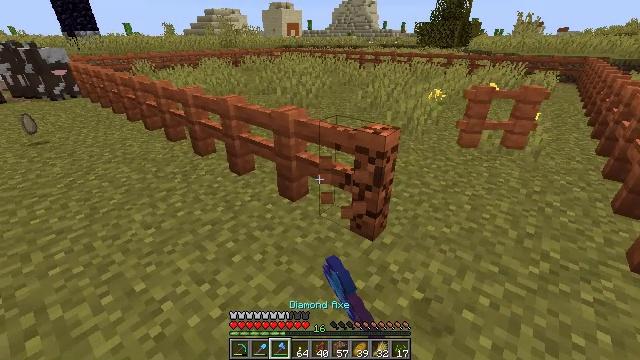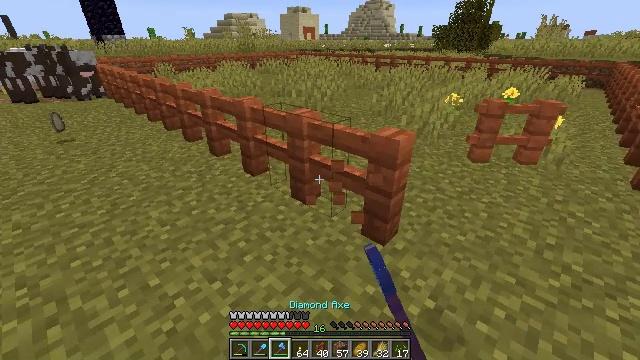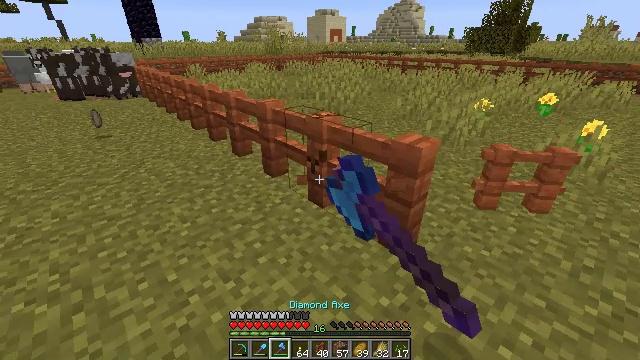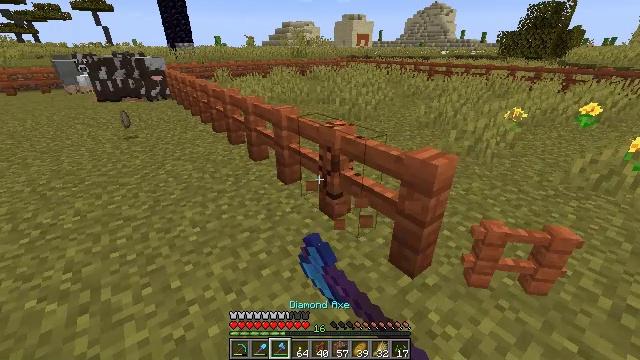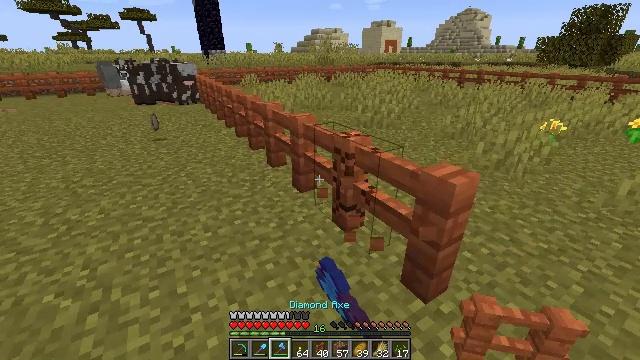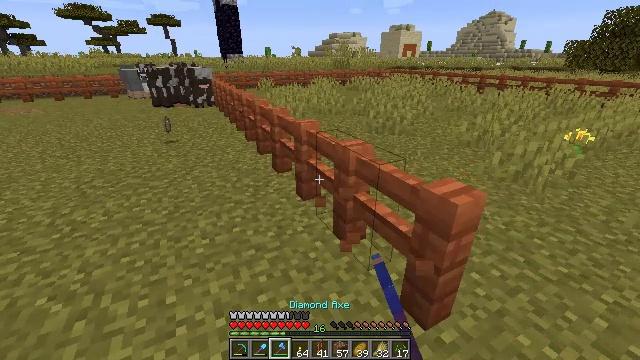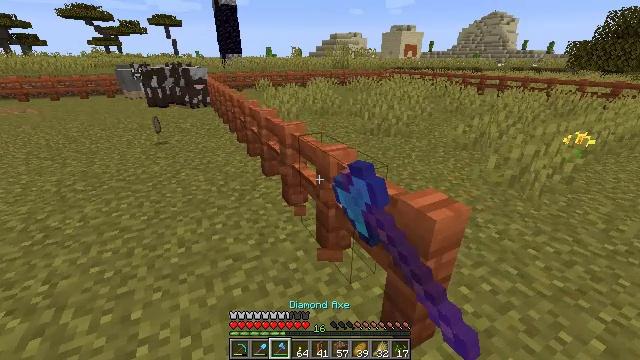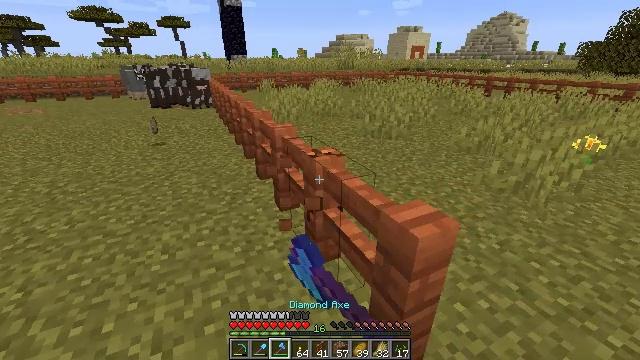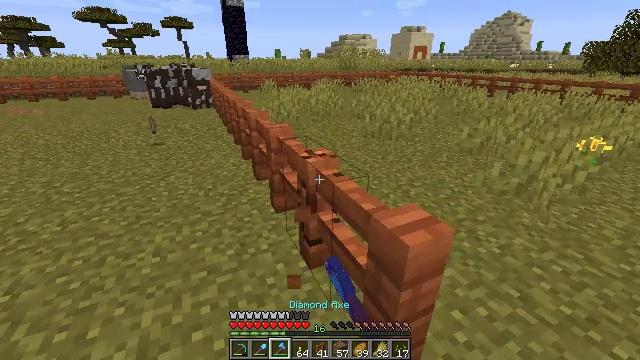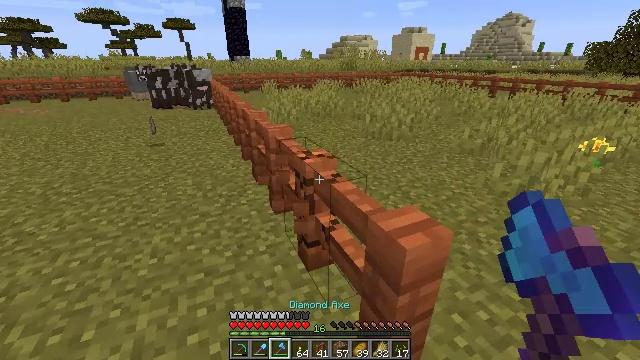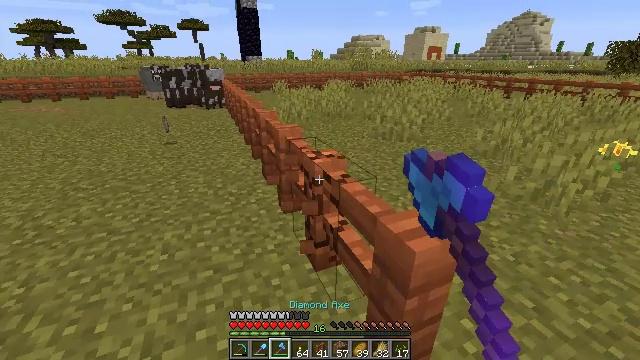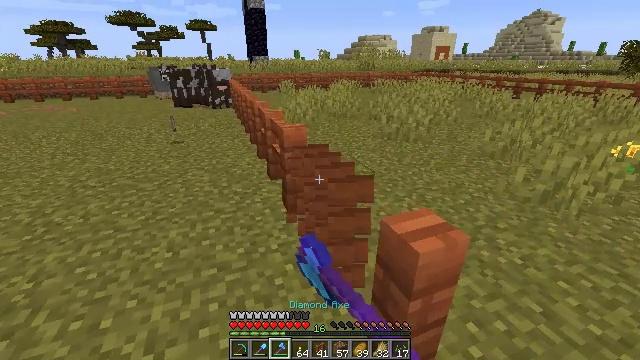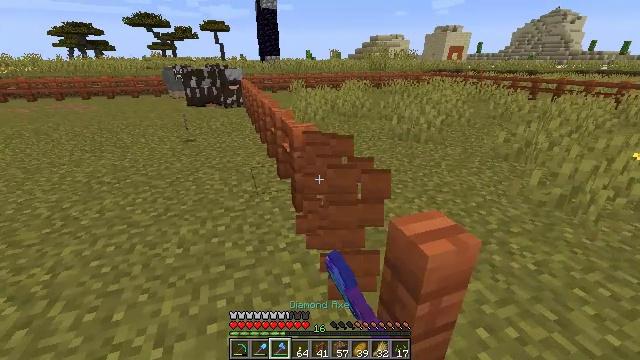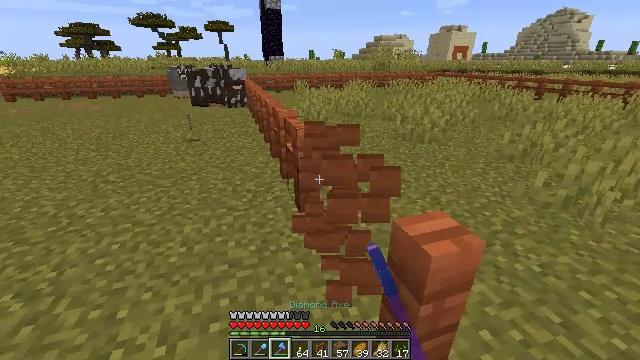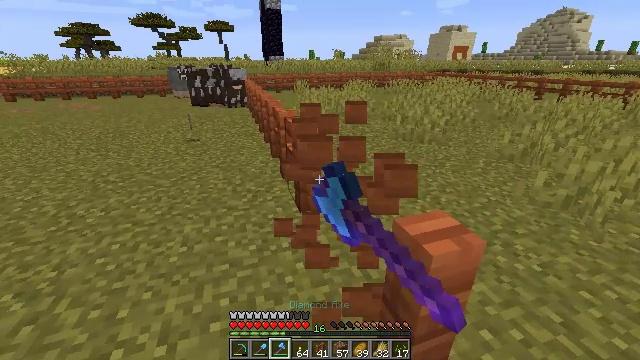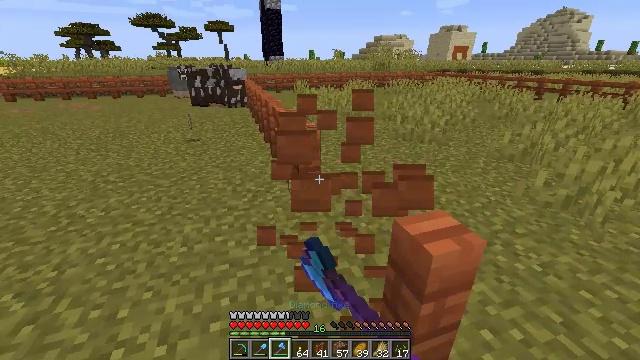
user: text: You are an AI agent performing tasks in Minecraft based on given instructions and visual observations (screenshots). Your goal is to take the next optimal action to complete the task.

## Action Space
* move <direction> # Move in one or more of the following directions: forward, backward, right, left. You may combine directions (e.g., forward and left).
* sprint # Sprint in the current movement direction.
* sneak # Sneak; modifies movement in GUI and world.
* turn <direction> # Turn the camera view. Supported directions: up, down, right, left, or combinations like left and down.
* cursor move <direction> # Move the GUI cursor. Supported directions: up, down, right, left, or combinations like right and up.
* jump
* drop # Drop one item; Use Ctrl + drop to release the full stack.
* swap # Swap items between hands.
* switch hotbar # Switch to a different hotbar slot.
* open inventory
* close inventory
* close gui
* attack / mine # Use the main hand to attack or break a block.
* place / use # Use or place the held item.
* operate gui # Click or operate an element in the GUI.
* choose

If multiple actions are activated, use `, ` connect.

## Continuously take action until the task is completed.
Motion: motion action
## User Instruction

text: Mine the acacia fence.
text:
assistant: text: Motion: turn left, attack / mine
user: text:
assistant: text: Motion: move forward and move right, turn left, attack / mine
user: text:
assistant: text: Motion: move forward and move right, turn left, attack / mine
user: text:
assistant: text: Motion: move forward and move right, turn left and up, attack / mine
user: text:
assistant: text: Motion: move forward and move right, turn left, attack / mine
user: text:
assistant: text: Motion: move forward and move right, attack / mine
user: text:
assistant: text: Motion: turn left, attack / mine
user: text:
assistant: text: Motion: attack / mine
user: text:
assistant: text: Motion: attack / mine
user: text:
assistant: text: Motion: turn left, attack / mine
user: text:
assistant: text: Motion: turn left, attack / mine
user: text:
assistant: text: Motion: turn left, attack / mine
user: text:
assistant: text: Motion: attack / mine
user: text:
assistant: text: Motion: attack / mine
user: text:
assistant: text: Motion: attack / mine
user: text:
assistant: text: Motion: attack / mine
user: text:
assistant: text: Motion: attack / mine
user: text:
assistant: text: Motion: attack / mine
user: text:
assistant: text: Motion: attack / mine
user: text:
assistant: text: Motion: attack / mine
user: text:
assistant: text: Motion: attack / mine
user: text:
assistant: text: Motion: attack / mine
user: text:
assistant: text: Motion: attack / mine
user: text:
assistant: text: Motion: attack / mine
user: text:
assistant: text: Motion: attack / mine
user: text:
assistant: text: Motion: attack / mine
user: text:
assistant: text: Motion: attack / mine
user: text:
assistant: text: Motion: attack / mine
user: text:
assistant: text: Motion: attack / mine
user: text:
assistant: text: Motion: turn right and down